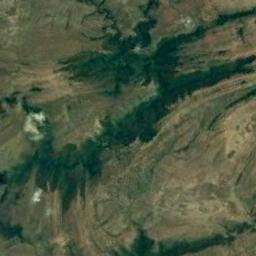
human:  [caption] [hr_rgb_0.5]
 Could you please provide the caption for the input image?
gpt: There is the mountain of uneven .

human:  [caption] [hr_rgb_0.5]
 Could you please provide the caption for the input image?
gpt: The mountain is full of bare land with some green plants .

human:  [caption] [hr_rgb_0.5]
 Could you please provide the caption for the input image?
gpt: The mountain has a rugged surface and is covered with some vegetation .

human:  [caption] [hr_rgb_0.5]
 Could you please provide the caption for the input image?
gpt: There are many terraces and mountain trails on this mountain .

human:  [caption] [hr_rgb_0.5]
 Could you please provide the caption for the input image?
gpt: There are some green ravines on the brown mountain .